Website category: phone
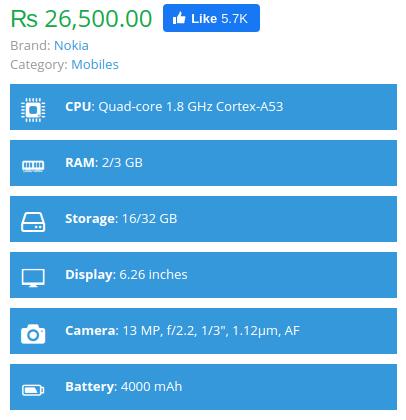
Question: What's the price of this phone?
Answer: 26,500.00

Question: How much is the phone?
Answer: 26,500.00

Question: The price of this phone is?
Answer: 26,500.00

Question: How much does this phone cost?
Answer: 26,500.00

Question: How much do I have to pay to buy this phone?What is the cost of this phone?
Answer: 26,500.00

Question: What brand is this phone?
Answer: Nokia

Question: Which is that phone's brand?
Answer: Nokia

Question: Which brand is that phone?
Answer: Nokia

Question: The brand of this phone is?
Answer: Nokia

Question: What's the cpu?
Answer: Quad-core 1.8 GHz Cortex-A53

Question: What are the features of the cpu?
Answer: Quad-core 1.8 GHz Cortex-A53

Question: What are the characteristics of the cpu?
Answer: Quad-core 1.8 GHz Cortex-A53

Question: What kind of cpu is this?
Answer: Quad-core 1.8 GHz Cortex-A53

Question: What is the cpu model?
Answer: Quad-core 1.8 GHz Cortex-A53

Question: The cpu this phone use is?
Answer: Quad-core 1.8 GHz Cortex-A53

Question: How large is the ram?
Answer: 2/3 GB

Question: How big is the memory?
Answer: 2/3 GB

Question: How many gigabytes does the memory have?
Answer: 2/3 GB

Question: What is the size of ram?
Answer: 2/3 GB

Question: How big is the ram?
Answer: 2/3 GB

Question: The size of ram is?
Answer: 2/3 GB

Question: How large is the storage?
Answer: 16/32 GB

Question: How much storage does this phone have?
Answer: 16/32 GB

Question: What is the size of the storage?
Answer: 16/32 GB

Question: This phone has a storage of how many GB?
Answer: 16/32 GB

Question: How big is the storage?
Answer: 16/32 GB

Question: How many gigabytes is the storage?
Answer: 16/32 GB

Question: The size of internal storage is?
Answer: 16/32 GB

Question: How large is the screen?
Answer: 6.26 inches

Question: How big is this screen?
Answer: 6.26 inches

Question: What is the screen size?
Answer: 6.26 inches

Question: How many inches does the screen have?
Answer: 6.26 inches

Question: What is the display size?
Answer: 6.26 inches

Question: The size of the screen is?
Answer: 6.26 inches

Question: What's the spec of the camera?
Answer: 13 MP, f/2.2, 1/3", 1.12m, AF

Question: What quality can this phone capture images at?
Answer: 13 MP, f/2.2, 1/3", 1.12m, AF

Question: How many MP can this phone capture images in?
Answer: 13 MP, f/2.2, 1/3", 1.12m, AF

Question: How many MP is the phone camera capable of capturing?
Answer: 13 MP, f/2.2, 1/3", 1.12m, AF

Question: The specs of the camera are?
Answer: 13 MP, f/2.2, 1/3", 1.12m, AF

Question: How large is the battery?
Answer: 4000 mAh

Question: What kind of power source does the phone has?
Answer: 4000 mAh

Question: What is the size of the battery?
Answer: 4000 mAh

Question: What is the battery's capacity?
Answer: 4000 mAh

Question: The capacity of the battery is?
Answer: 4000 mAh